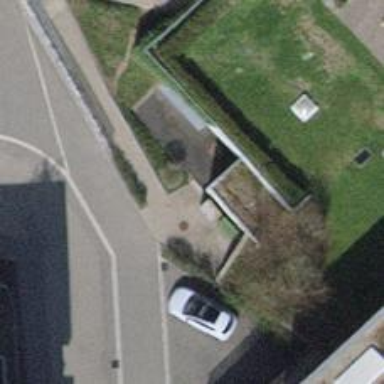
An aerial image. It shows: Retaining wall.